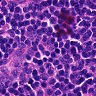
Metastatic tissue present: no